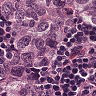
Metastatic tissue present: yes